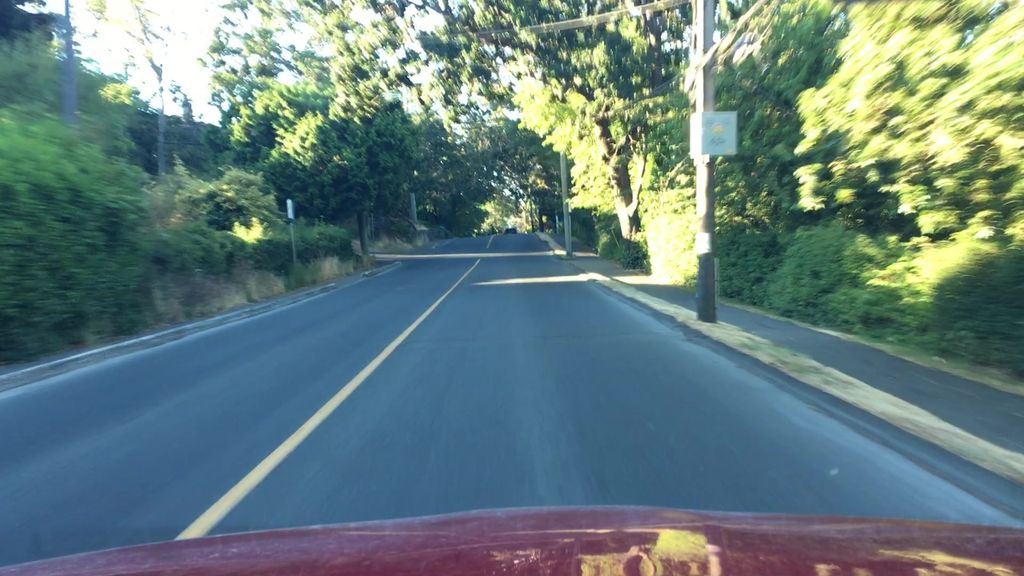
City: victoria